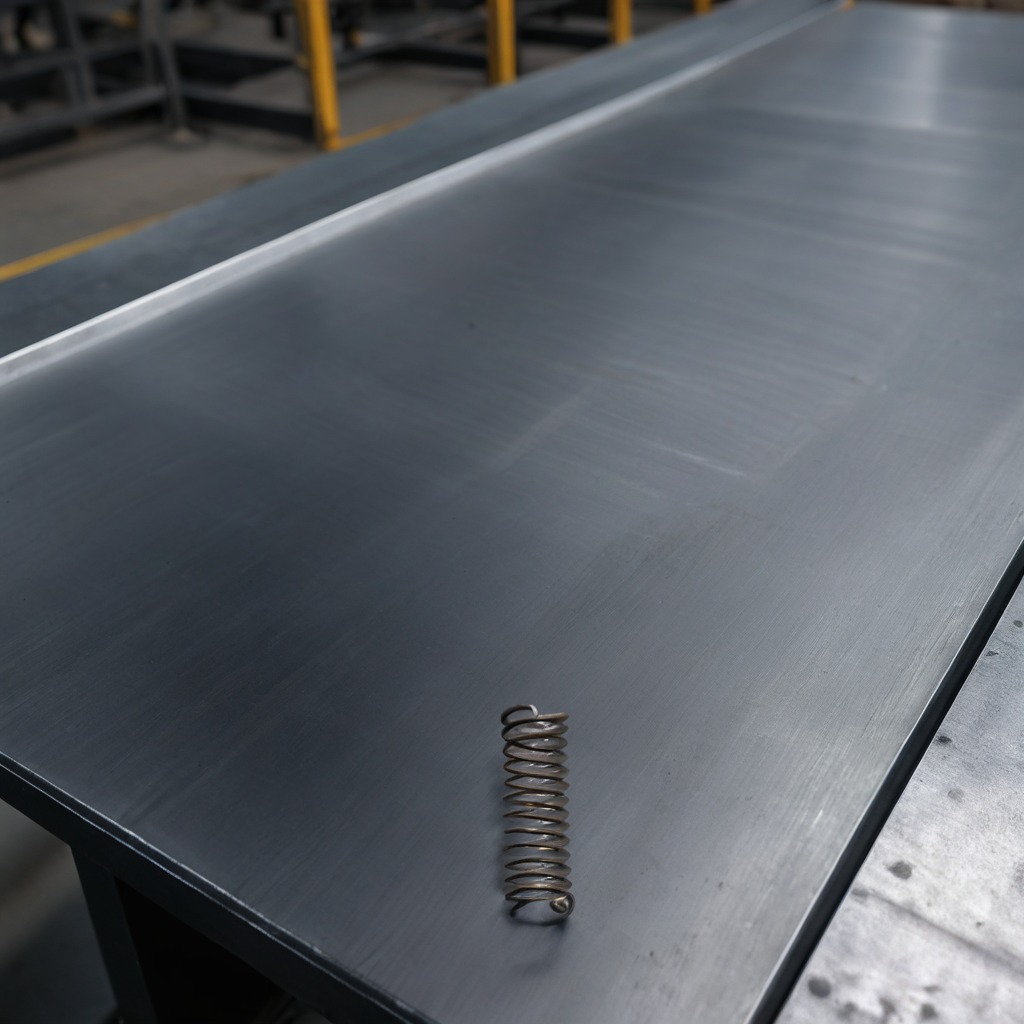
A coiled metal spring is lying on a cold steel table in a mining workshop.